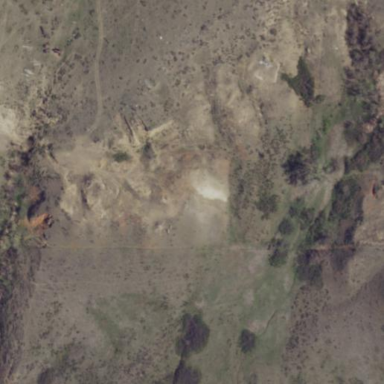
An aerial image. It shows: Quarry area noted as gravel pit.